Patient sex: M
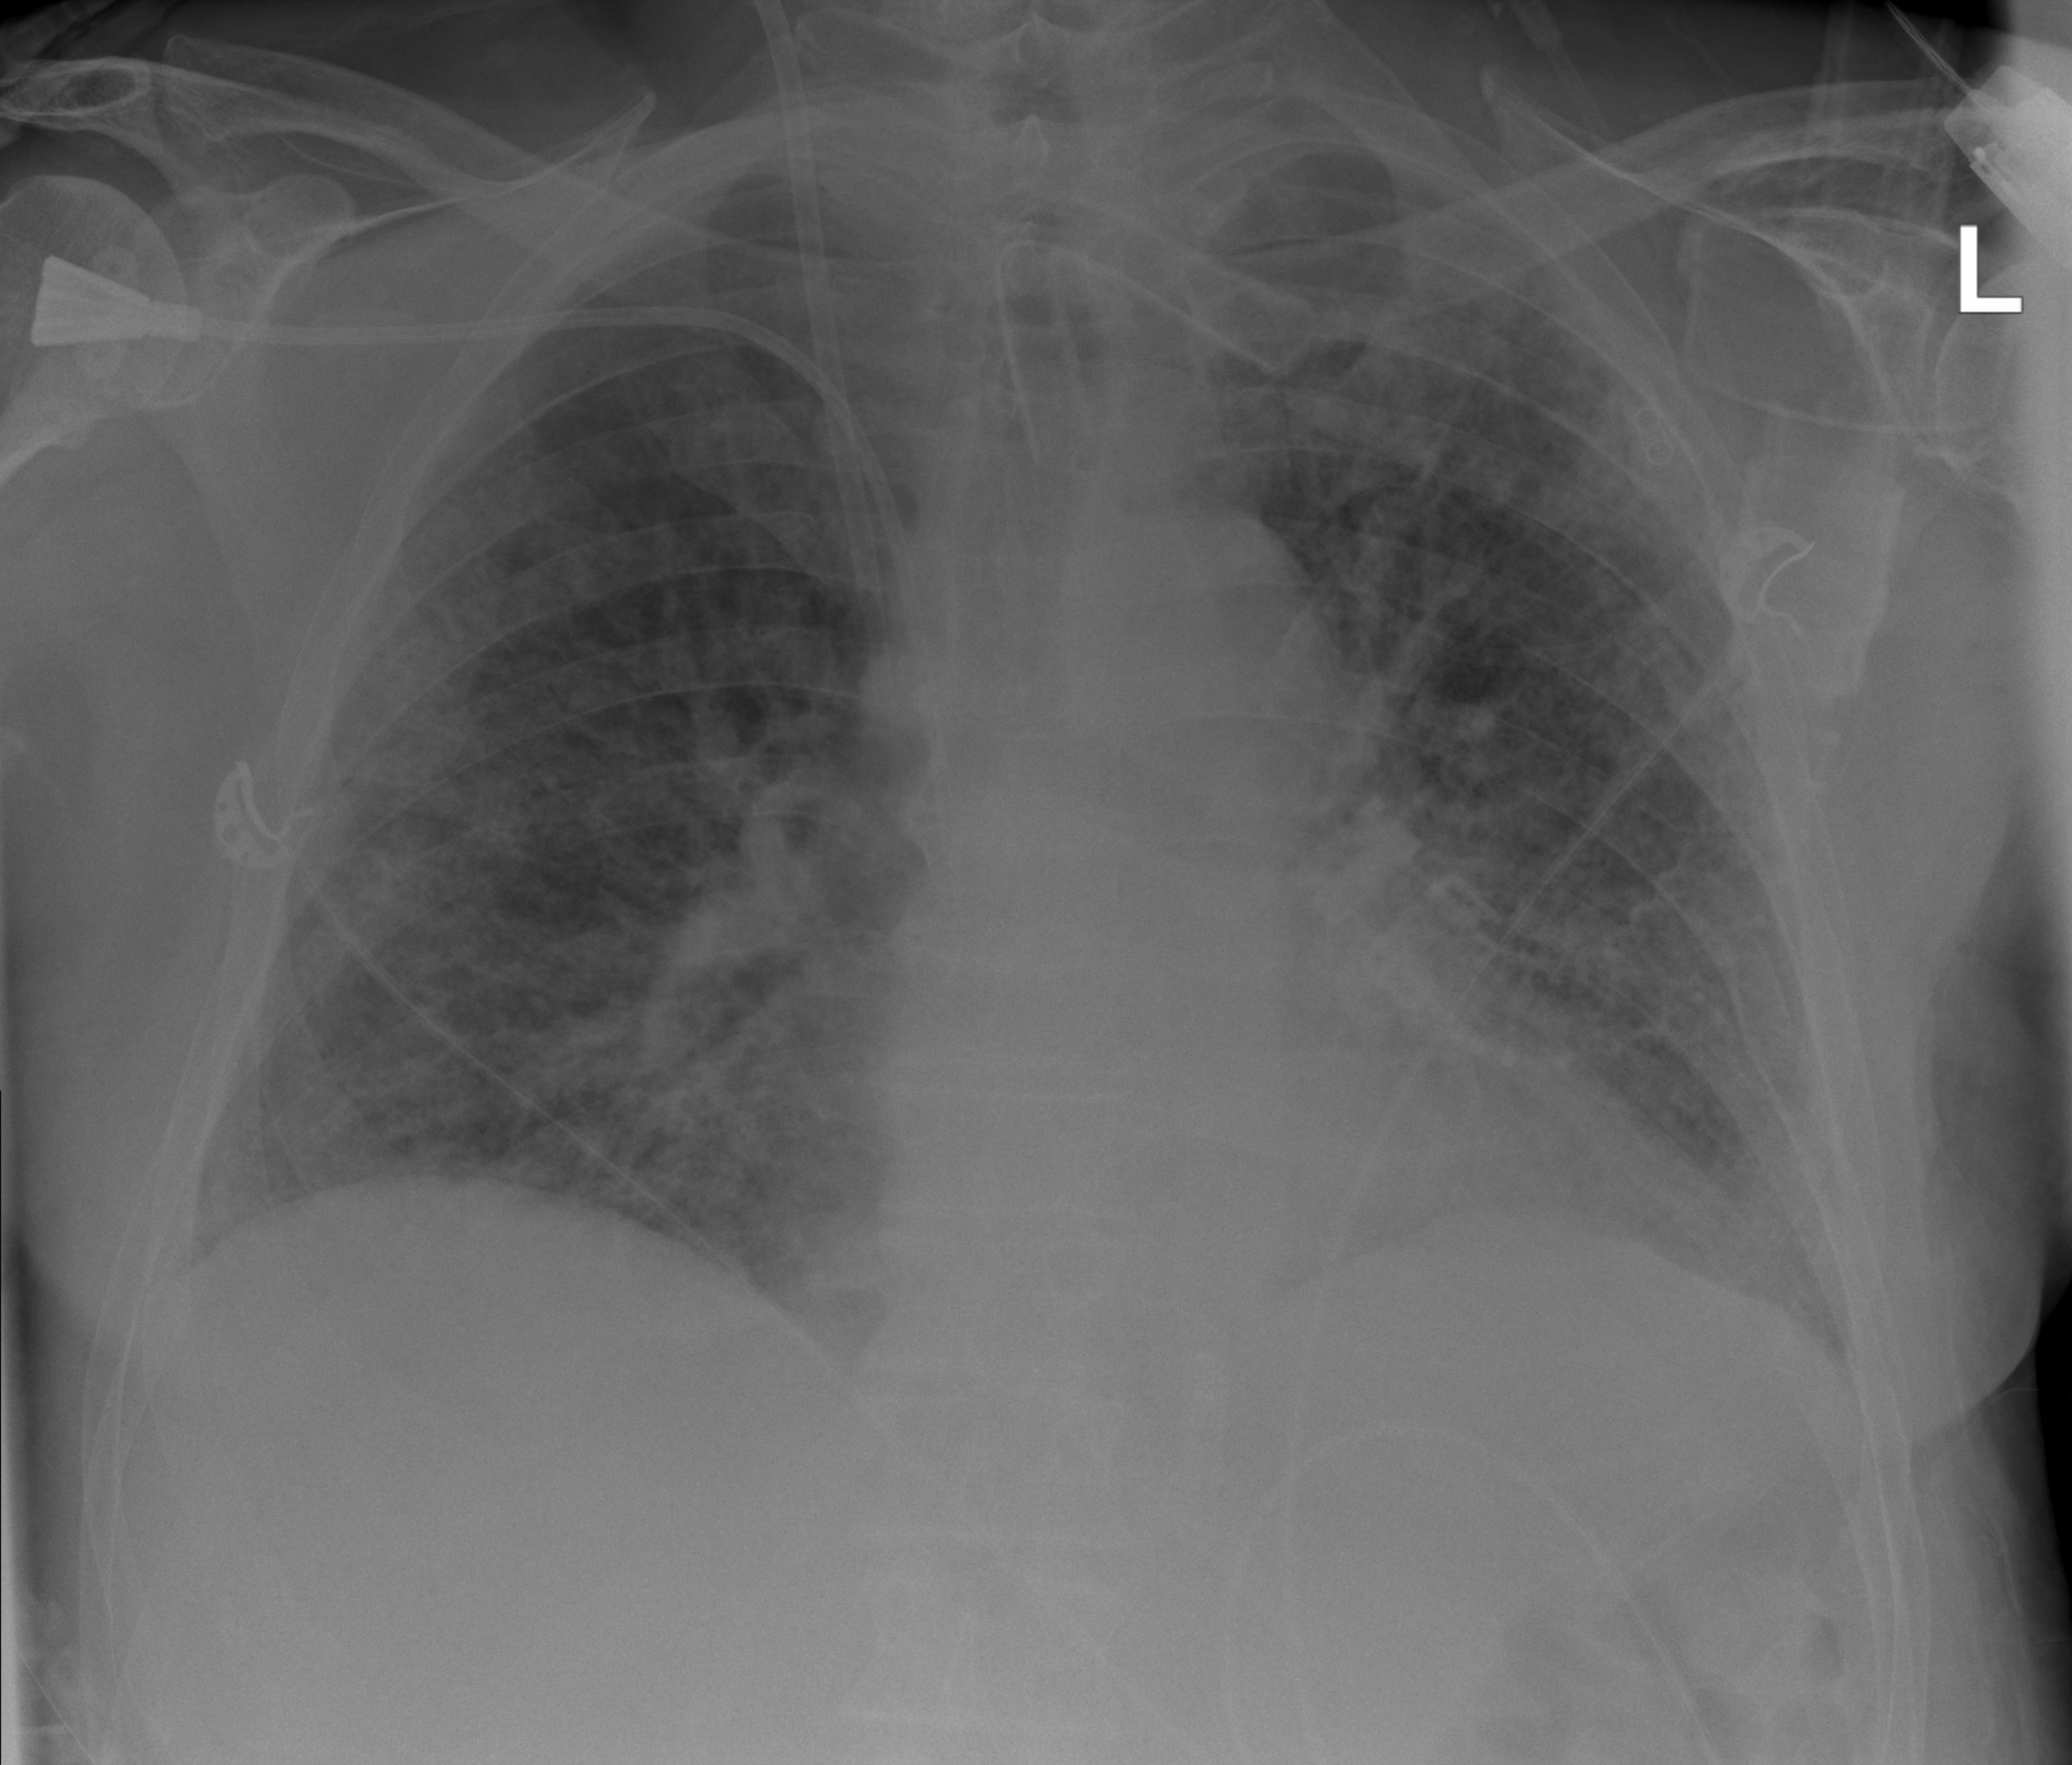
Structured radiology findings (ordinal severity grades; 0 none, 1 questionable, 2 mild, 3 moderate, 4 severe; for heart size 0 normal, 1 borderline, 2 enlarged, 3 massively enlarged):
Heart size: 2
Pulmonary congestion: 2
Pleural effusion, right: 2
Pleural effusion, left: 0
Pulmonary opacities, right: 2
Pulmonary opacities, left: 2
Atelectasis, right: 2
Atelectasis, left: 2